Current action and preconditions to check: trajectory_clear

Your task: For each precondition in the list above, predict whether it will hold at this action.

Consider the current scene as observed from the mobile robot's camera, and analyze the predicted future states of all dynamic agents (e.g., people, animals, vehicles, or any moving entities) within the NEXT SECOND.

IMPORTANT: Only answer "very likely" if you are absolutely certain—based on strong, clear evidence—that a dynamic agent will violate the precondition in the predicted future state. Do NOT answer "very likely" for unlikely, ambiguous, or low-probability risks.

Ask yourself for each precondition: Is there a high probability, with clear and convincing evidence, that the predicted future states of any dynamic agent will interfere with the predicted future state of the currently executing action within the NEXT SECOND, causing that precondition to fail?

Assess the risk level based on these predictions. Use "likely" or "very likely" if motions create a clear risk of interference.

Use "neutral" or "improbable" if agents are nearby but their predicted paths are clearly diverging or non-conflicting.

Failure Risk Categories: "very improbable", "improbable", "neutral", "likely", "very likely"

Answer Format: Output ONLY the probability_of_failure value from these categories: "very improbable", "improbable", "neutral", "likely", "very likely"

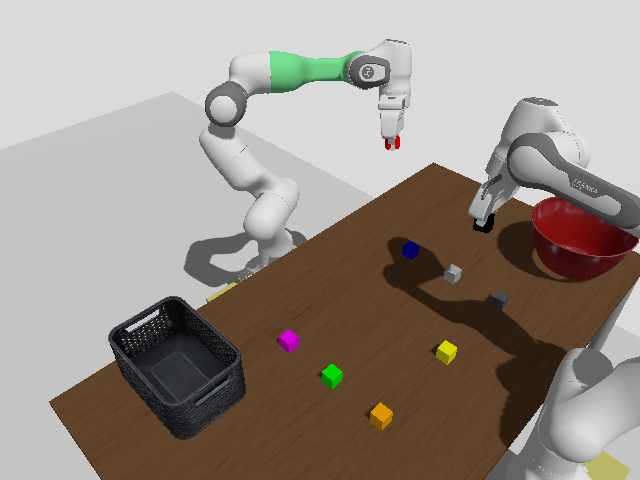

Answer: very improbable